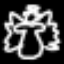
Label: angel